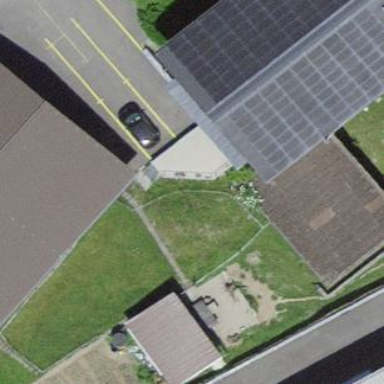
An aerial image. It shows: Shed.